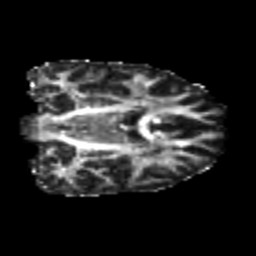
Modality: FA
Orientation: coronal
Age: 24
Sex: female
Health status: healthy
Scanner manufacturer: philips
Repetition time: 7.387 s
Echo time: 0.08599 s